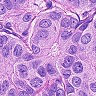
Metastatic tissue present: yes